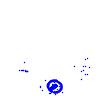
Particle: electron